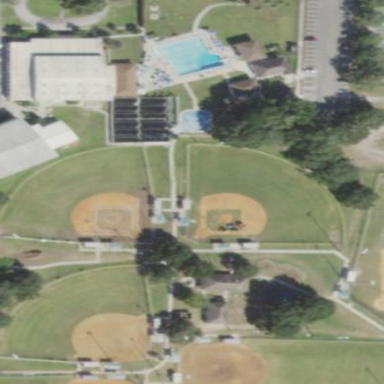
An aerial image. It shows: Baseball pitch for leisure land activities.